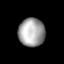
Tissue: lung
Cell type: Epithelial cells
Senescence score: 0.1027
Nuclear area (px): 724
Mean DAPI intensity: 165.594